Field crop: tomato
Growth stage: 2
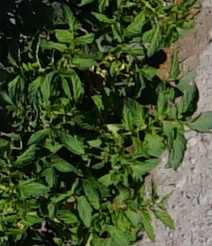
Species: tomato